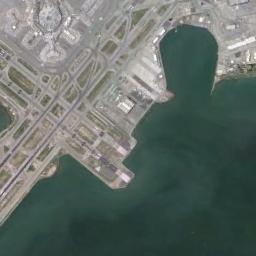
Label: airport